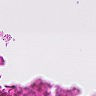
Metastatic tissue present: no